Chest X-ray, PA view. Patient: 38 years old, sex M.
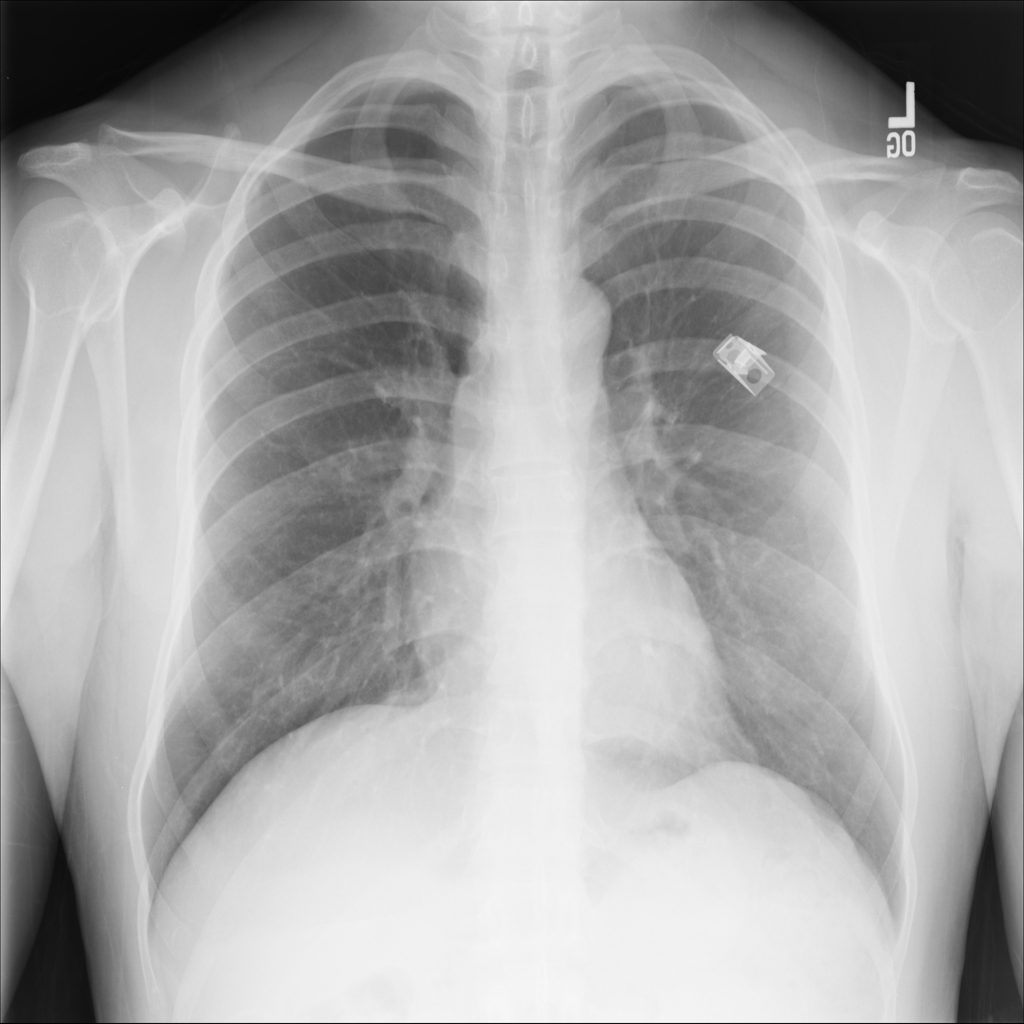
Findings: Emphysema